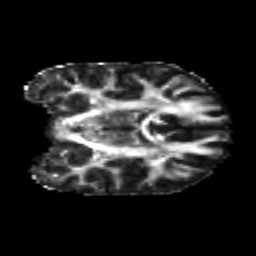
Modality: FA
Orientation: coronal
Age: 22
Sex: female
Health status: healthy
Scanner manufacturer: philips
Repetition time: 7.384 s
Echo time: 0.08599 s